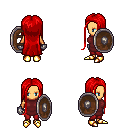
a pixel art fantasy rpg character, female body template, human, tanned skin, maroon tunic, red pants, red extra-long hairstyle, metal gloves, gold boots, shield, four views (front, back, left, right), 2x2 character sprite sheet, small pixel art, hard edges, no anti-aliasing